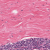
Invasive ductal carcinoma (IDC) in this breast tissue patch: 0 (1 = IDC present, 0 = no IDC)